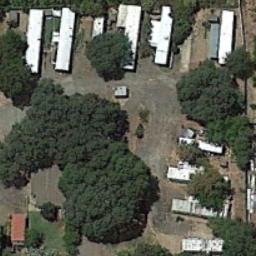
Label: residential